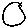
Label: circle